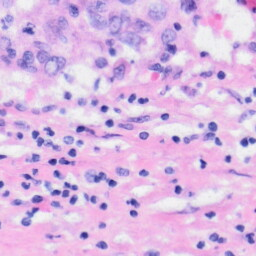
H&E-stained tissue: Liver